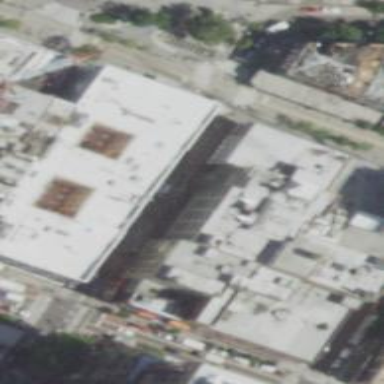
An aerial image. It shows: Part of building.